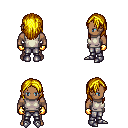
a pixel art fantasy rpg character, male body template, human, dark skin, white sleeveless shirt, metal pants, blonde long hairstyle, gold gloves, metal boots, four views (front, back, left, right), 2x2 character sprite sheet, small pixel art, hard edges, no anti-aliasing